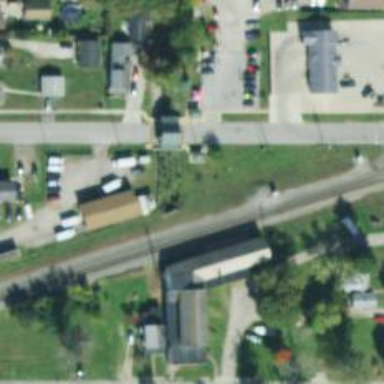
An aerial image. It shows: Covered bridge on residential road.